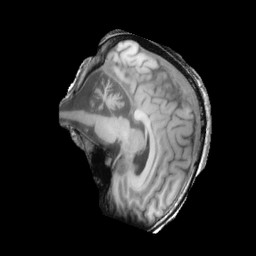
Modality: T1w
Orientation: sagittal
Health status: ill
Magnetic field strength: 3 T